Question: How can add some information text ('Please note that...') to the bottom of a uitableviewcell, just like in this image:

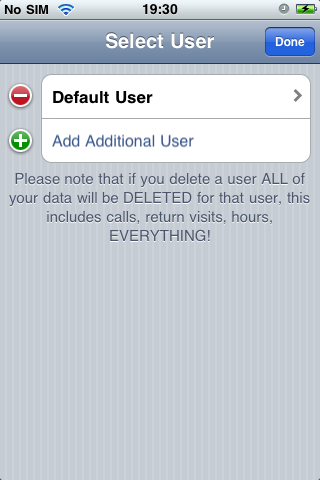
Answer: You should give '- (NSString *)tableView:(UITableView *)tableView titleForFooterInSection:(NSInteger)section' a try:
'''
- (NSString *)tableView:(UITableView *)tableView titleForFooterInSection:(NSInteger)section {
if (section == 0) {
return @"This text is below the TableView!";
}
return nil;
}
'''
Additional documentation can be found <URL>.